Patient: sex M, age 65
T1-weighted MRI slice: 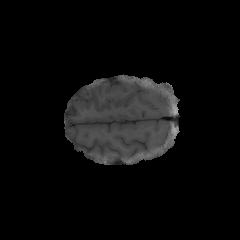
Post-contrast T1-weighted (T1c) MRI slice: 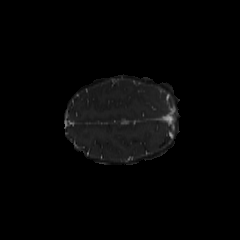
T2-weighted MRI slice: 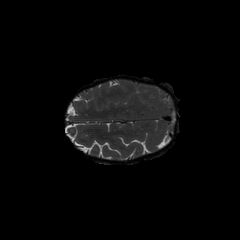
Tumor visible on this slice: no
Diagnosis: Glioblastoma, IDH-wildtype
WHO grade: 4